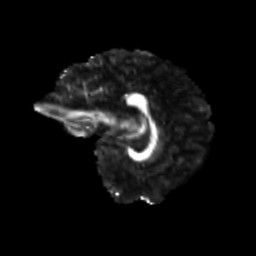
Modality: FA
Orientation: sagittal
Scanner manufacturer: siemens
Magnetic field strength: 3 T
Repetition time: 9.2 s
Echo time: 0.084 s